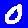
Digit: 0